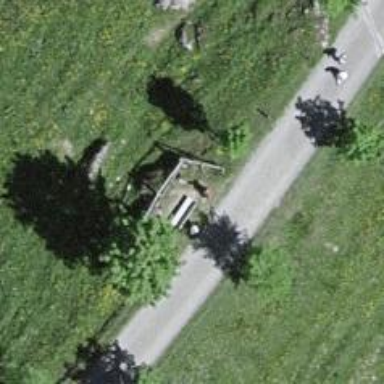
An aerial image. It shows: Brown bench in the vicinity.